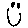
Label: smiley face